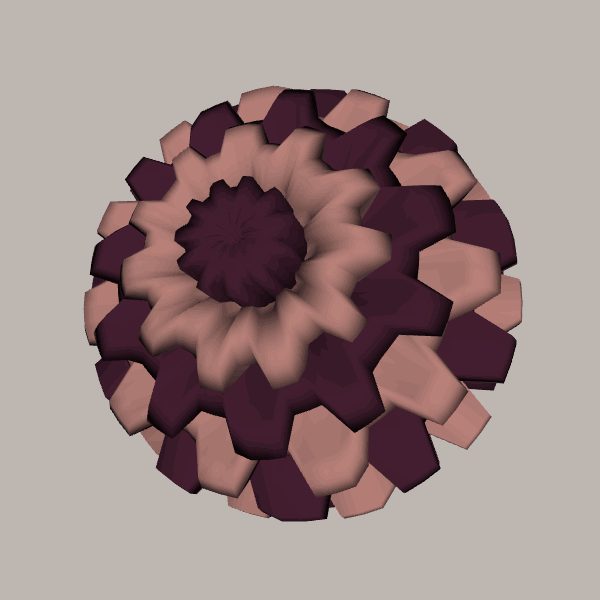
Background: light